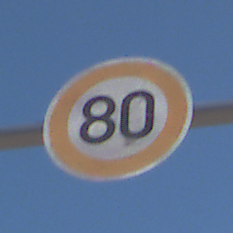
Verkehrszeichen: Geschwindigkeit80
Umgebung: Outdoor, Urban
Tageszeit: MorningAfternoon
Wetter: Clear
Licht: Natural
Jahreszeit: NotSpecified
Kontrast: HighContrast